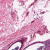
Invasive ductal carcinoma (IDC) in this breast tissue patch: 0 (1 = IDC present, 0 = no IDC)